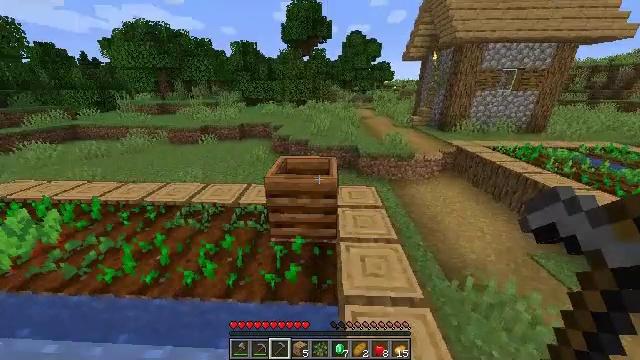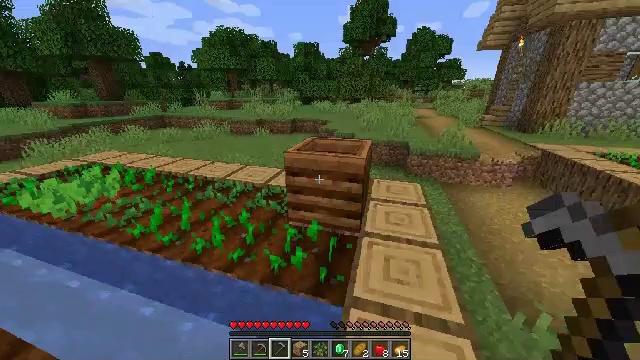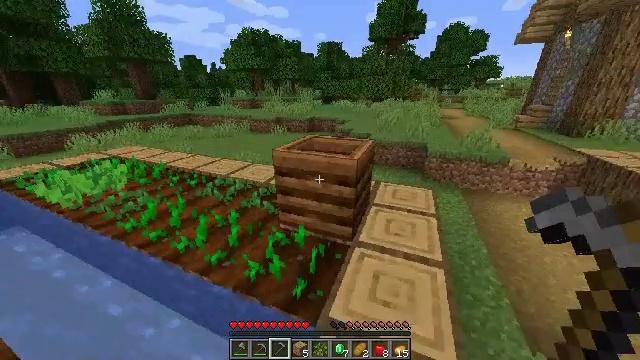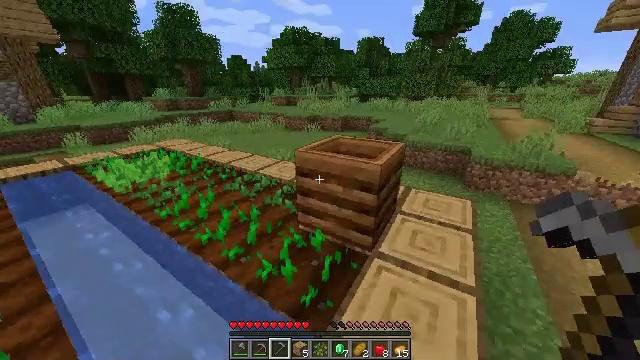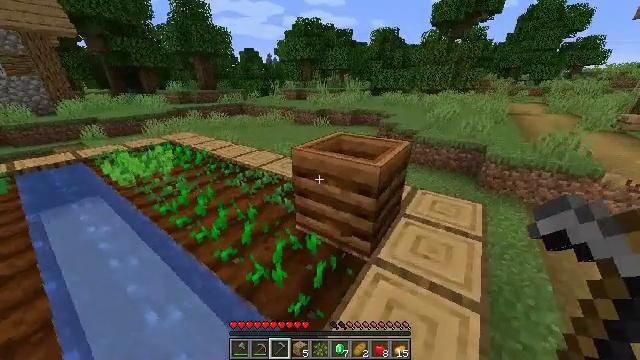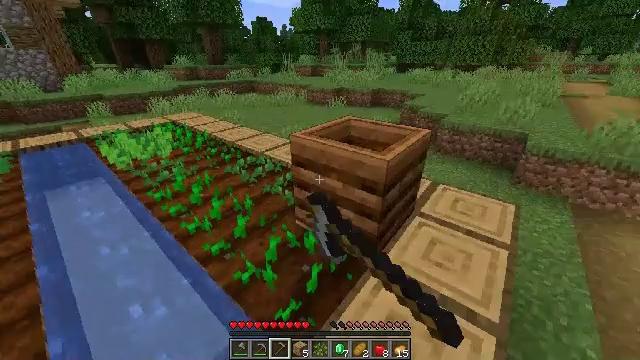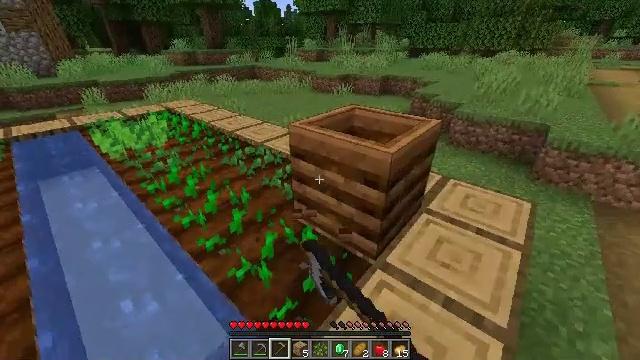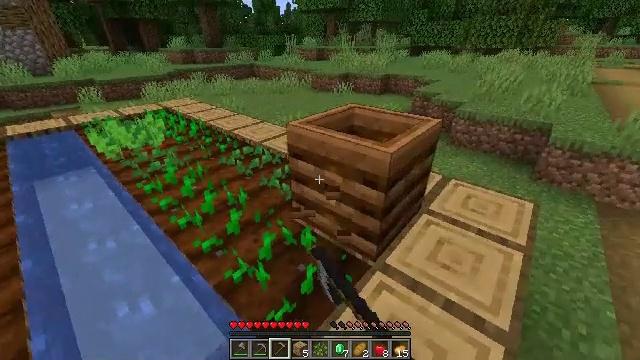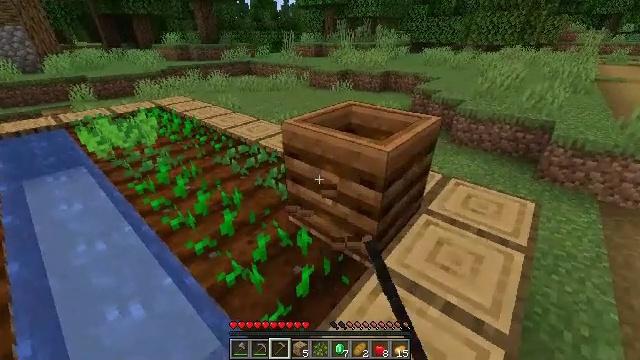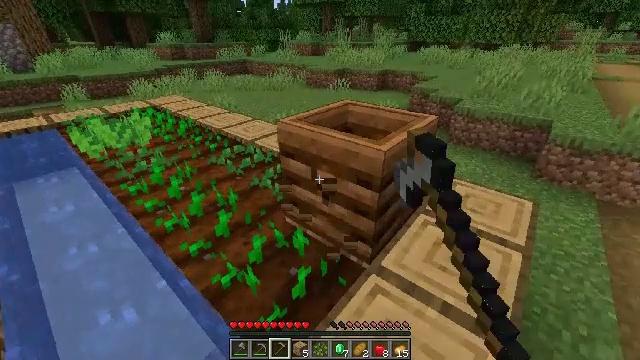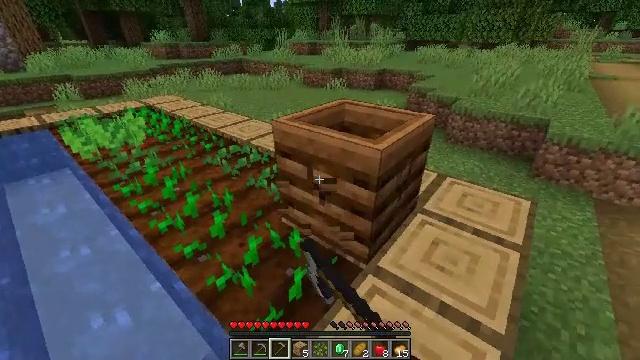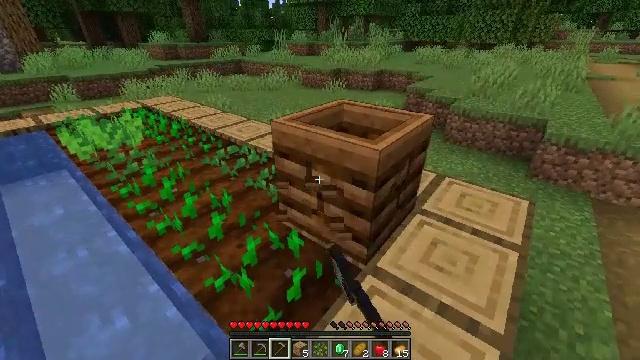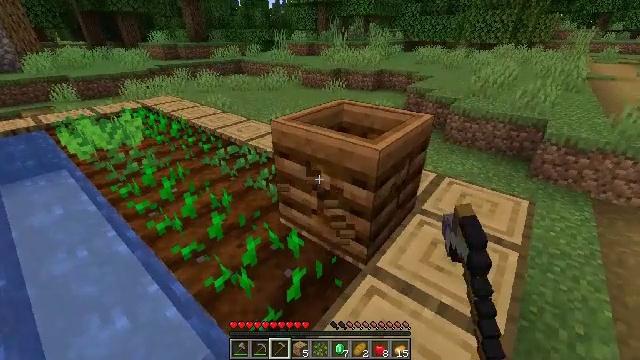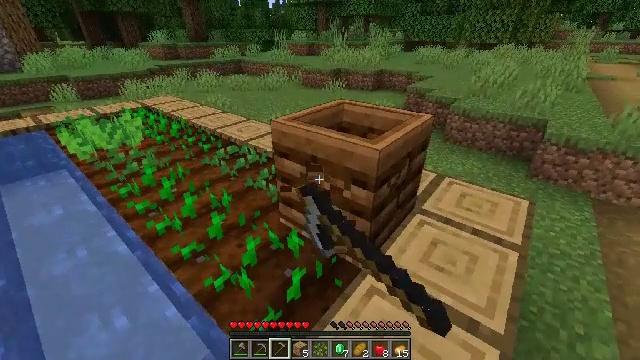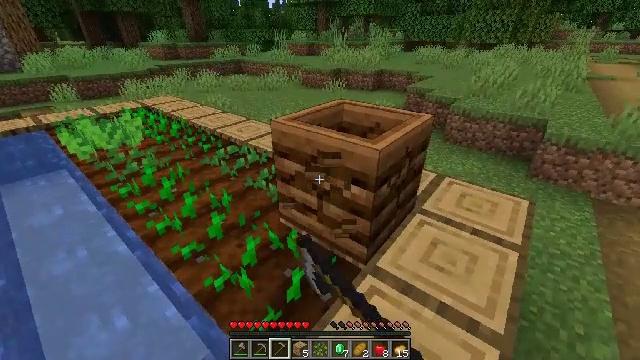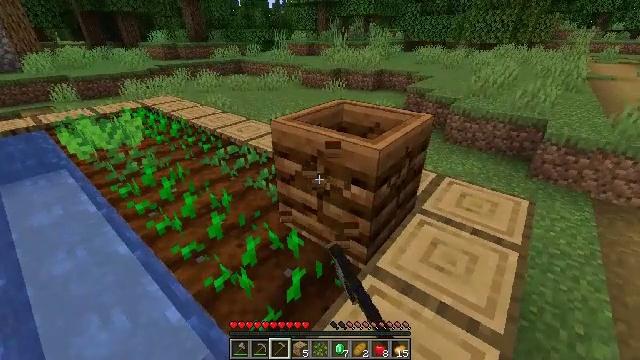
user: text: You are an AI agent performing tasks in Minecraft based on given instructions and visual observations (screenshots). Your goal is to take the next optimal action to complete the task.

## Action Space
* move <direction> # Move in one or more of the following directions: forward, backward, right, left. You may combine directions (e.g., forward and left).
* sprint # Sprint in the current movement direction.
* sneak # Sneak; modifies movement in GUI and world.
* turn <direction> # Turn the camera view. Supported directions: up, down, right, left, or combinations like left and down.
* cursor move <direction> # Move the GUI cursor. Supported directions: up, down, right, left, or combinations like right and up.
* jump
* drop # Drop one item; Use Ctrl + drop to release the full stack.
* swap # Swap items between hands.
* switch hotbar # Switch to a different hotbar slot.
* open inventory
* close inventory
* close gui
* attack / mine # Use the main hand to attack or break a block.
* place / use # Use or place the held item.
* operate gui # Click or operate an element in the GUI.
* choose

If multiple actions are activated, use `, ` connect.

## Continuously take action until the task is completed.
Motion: motion action
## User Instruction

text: Attack the composter to add it to your inventory.
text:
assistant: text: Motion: move forward and move right, sprint, turn left
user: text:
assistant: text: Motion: move forward and move right, sprint, turn left
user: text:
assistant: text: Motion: move forward, turn left
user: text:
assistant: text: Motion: turn left and down, attack / mine
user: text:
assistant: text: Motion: turn left and down, attack / mine
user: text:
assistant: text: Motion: turn left and down, attack / mine
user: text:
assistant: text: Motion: attack / mine
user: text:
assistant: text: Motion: attack / mine
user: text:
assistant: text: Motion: attack / mine
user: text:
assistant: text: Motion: attack / mine
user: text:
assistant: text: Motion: attack / mine
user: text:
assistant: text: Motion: attack / mine
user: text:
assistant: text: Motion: attack / mine
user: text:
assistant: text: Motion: attack / mine
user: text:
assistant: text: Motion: attack / mine
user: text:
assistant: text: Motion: attack / mine
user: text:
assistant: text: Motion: attack / mine
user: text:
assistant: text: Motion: attack / mine
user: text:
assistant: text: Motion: attack / mine
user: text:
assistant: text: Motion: attack / mine
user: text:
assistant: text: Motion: attack / mine
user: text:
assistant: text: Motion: attack / mine
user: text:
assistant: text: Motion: attack / mine
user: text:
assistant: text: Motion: move right, turn left and down, attack / mine
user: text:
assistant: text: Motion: move right, turn left, attack / mine
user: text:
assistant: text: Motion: move right, turn up, attack / mine
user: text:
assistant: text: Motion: move right, attack / mine
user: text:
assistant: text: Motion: attack / mine